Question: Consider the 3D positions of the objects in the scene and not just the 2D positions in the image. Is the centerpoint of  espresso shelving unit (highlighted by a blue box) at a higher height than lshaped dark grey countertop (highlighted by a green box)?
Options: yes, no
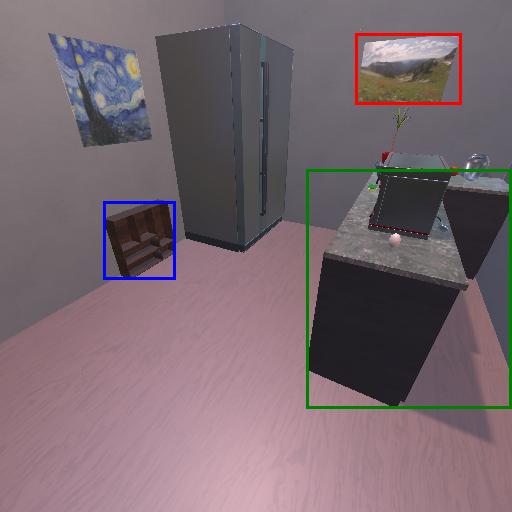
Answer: yes